Question: i want to compare this two value on grid view but when i using .text it will occur error?

the client side code look like this
'''
<asp:TemplateField >
<ItemTemplate>
<asp:Label ID="lblremainqty" runat="server" Text='<%# Eval("qtycart") %>'></asp:Label>
</ItemTemplate>
</asp:TemplateField>
<asp:TemplateField HeaderText="Error" ItemStyle-HorizontalAlign="Center">
<ItemTemplate>
<asp:Label ID="lblError" runat="server" Text=''></asp:Label>
</ItemTemplate>
</asp:TemplateField>
'''
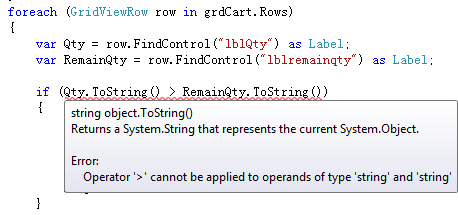
Answer: Try use this
'''
int.Parse(Qty.Text) > int.Parse(RemainQty.Text)
'''
or if it is not int value use float or decimal Parse etc. I hope it will help.
PS
'Qty.ToString()' will return you name of type Label.